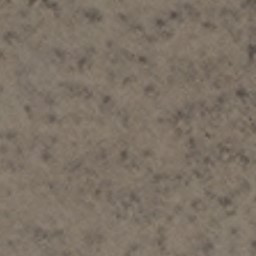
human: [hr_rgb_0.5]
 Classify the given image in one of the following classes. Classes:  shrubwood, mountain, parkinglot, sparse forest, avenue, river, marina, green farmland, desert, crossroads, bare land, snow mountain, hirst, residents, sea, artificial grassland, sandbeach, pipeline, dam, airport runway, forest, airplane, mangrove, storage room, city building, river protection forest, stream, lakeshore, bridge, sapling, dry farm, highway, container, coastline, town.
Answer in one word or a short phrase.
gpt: bare land